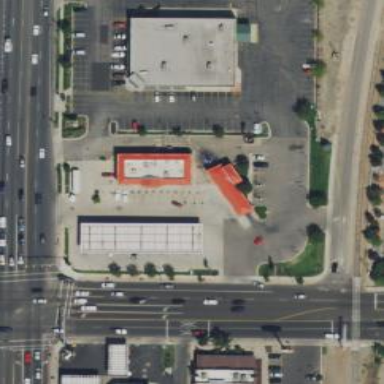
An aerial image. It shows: Convenience shop.